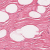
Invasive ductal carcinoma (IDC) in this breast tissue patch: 0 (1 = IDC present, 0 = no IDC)